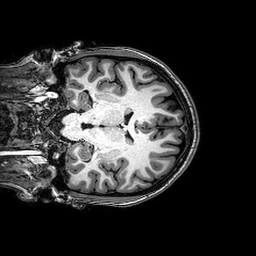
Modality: T1w
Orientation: coronal
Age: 22
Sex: female
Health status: healthy
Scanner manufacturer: philips
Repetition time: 0.008198 s
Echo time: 0.00375 s